Field crop: tomato
Growth stage: 2
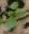
Species: solanum